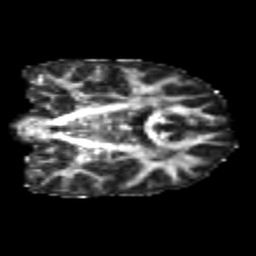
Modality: FA
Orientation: coronal
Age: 23
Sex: female
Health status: healthy
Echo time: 0.074 s